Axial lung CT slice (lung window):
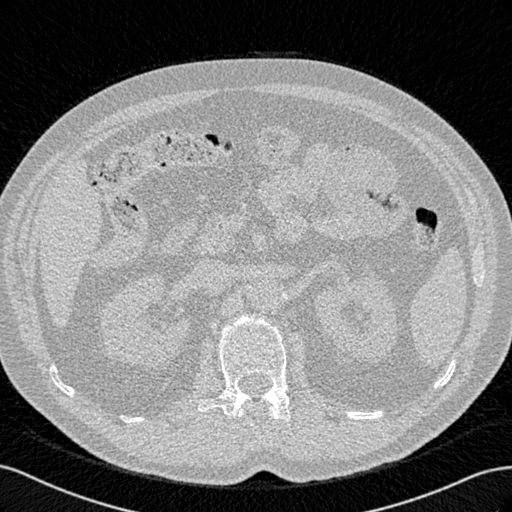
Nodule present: no